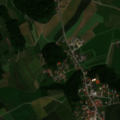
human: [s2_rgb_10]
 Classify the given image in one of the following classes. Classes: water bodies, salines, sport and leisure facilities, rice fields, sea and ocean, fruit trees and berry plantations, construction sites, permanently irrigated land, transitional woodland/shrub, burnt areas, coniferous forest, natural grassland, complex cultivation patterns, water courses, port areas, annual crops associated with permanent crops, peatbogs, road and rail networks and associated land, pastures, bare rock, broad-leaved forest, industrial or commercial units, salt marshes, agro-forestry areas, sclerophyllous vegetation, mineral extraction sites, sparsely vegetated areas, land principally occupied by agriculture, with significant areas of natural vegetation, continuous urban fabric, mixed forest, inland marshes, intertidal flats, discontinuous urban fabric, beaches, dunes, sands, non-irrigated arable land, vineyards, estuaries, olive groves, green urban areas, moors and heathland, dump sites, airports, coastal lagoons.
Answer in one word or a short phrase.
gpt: discontinuous urban fabric, pastures, land principally occupied by agriculture, with significant areas of natural vegetation, mixed forest